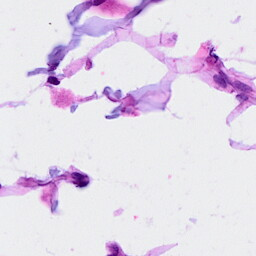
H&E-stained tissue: Breast